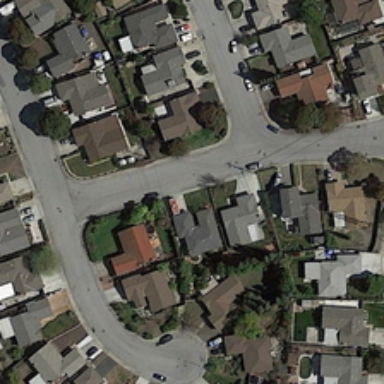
The residential buildings on both sides of the road are neatly arranged .